Question: I am using google owing middleware for authentication
The following is my middleware setup
'''
app.UseCookieAuthentication(new CookieAuthenticationOptions
{
//AuthenticationType = AuthServerConstants.PrimaryAuthenticationType
AuthenticationMode = AuthenticationMode.Passive,
AuthenticationType = DefaultAuthenticationTypes.ExternalCookie,
ExpireTimeSpan = TimeSpan.FromMinutes(30)
}).UseExternalSignInCookie(AuthServerConstants.ExternalAuthenticationType);
'''
The following is my google Middleware
'''
var google = new GoogleOAuth2AuthenticationOptions
{
ClientId = AppSettingHelpers.GetValue<string>(AppSettingConstants.GoogleAppId),
ClientSecret = AppSettingHelpers.GetValue<string>(AppSettingConstants.GoogleAppSecret),
SignInAsAuthenticationType = signInAsType,
AuthenticationMode = AuthenticationMode.Passive
};
app.UseGoogleAuthentication(google);
'''
I have enabled the Google+API in the google developer console

I am using Google Middleware version 2.1. My google authentication still returns 'error=access_denied'
can anyone let me know what could have been missed out in this process.
My external authentication cookie middleware does not set the cookie yet in the browser.
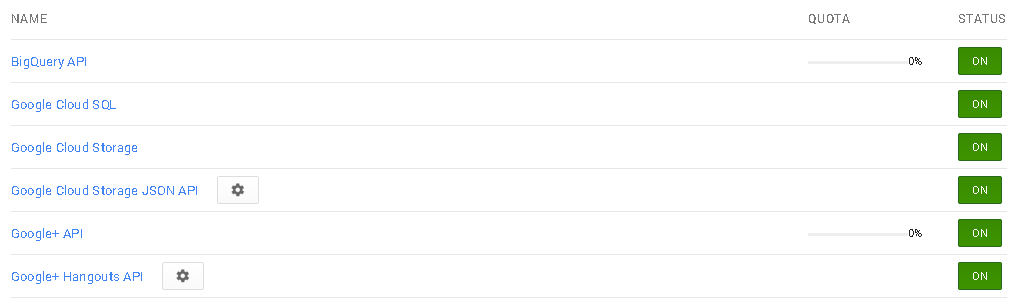
Answer: Actually, April 20, 2014 the Open ID was deprecated, because of that we can't use
'''
app.UseGoogleAuthentication();
'''
instead, we have to create project using <URL>. Then you need to update your code same as you did with 'ClientId' and 'ClientSecret'.
Your code should look like
'''
app.UseGoogleAuthentication(AppSettingHelpers.GetValue<string>(AppSettingConstan ts.GoogleAppId), AppSettingHelpers.GetValue<string>(AppSettingConstants.GoogleAppSecret));
'''
: You should be careful when providing Redirect URIs when creating project on Google console. Because the Redirect URIs may look like
'''
http://YourDomain/signin-google
LocalHost - https://YourLocalHost/signin-google
'''
This works for me.
Hope this helps.